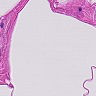
Metastatic tissue present: no